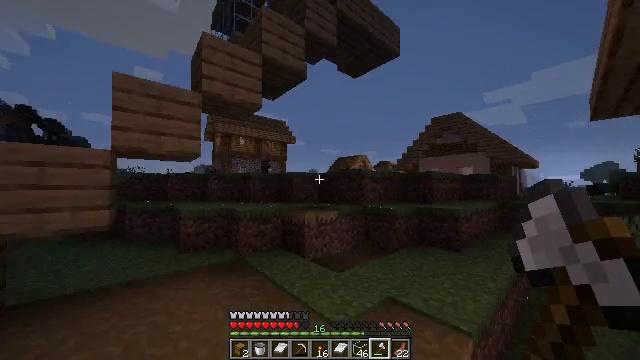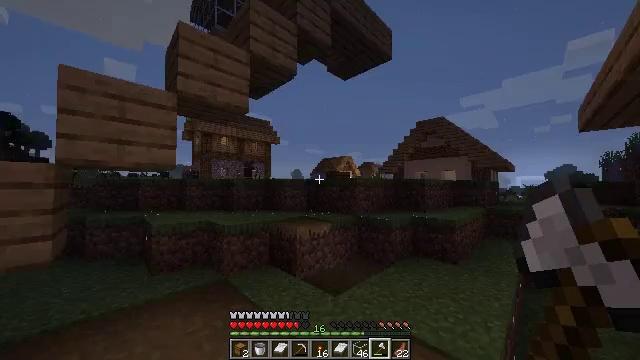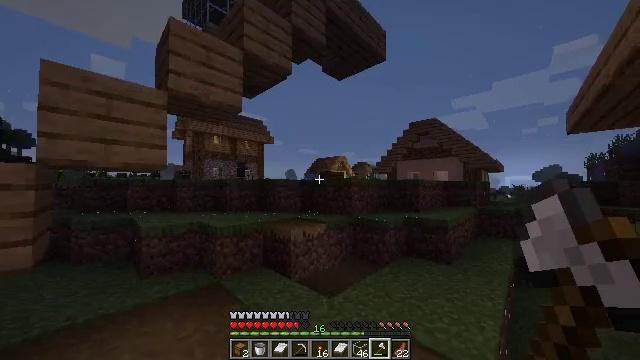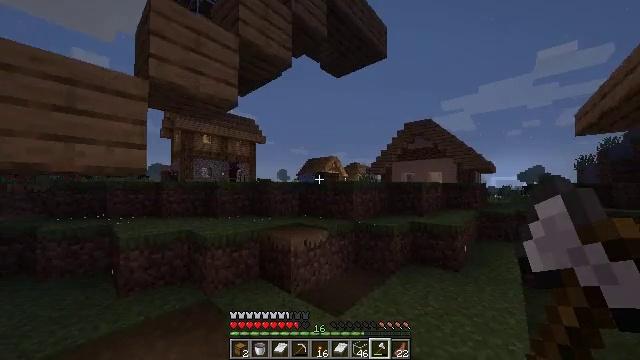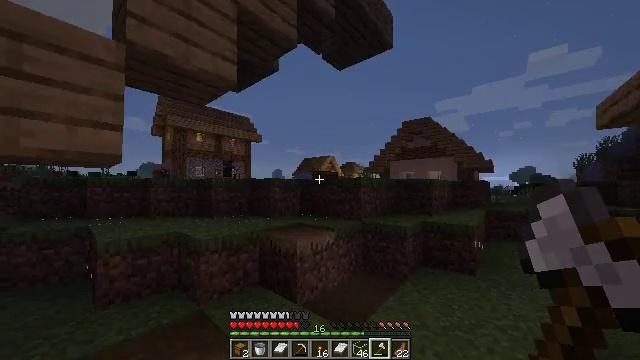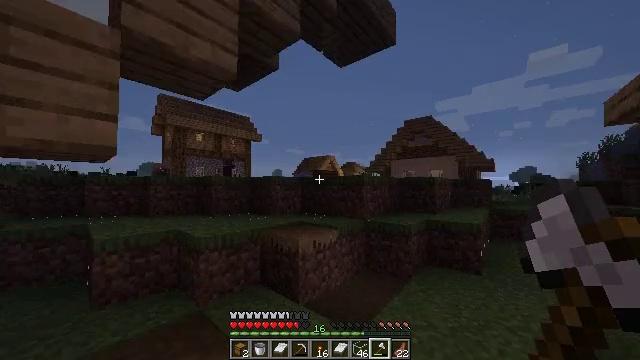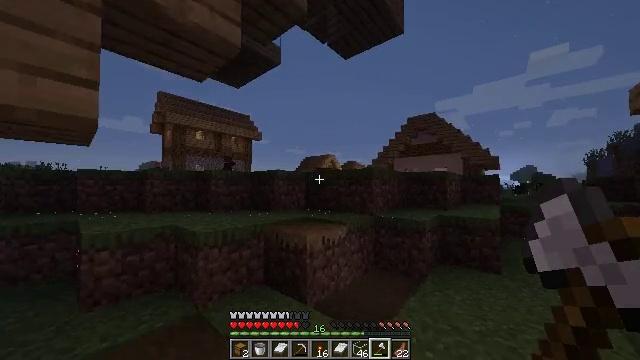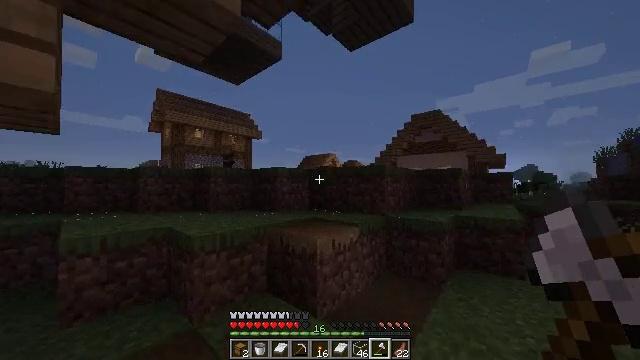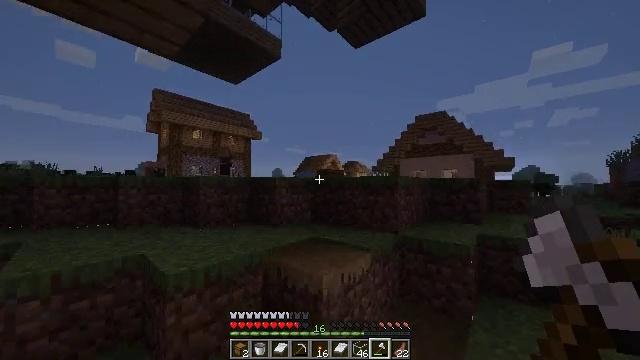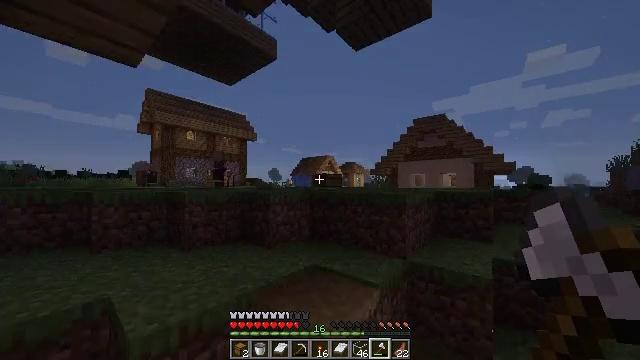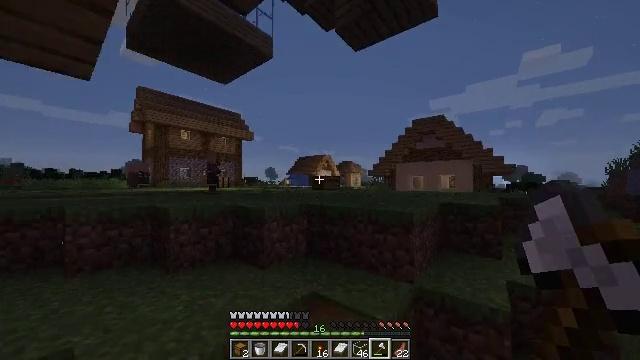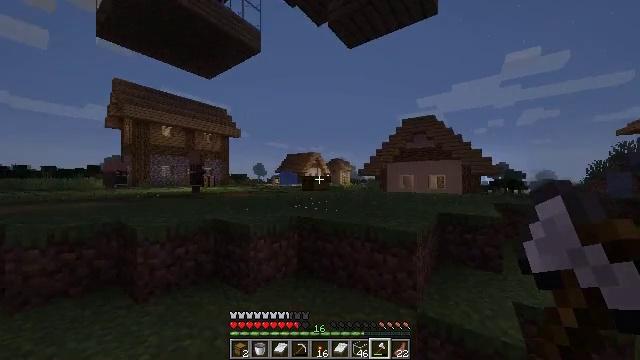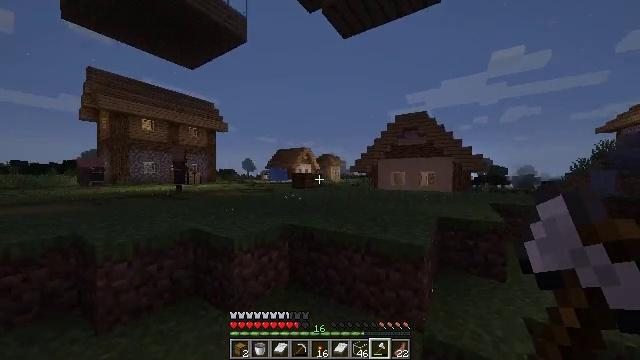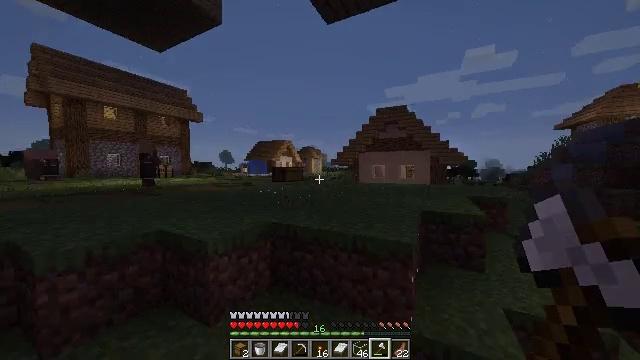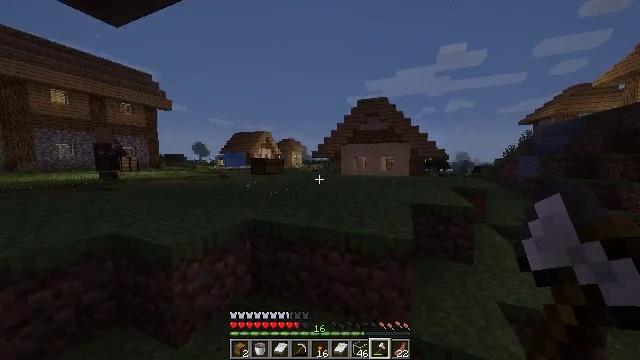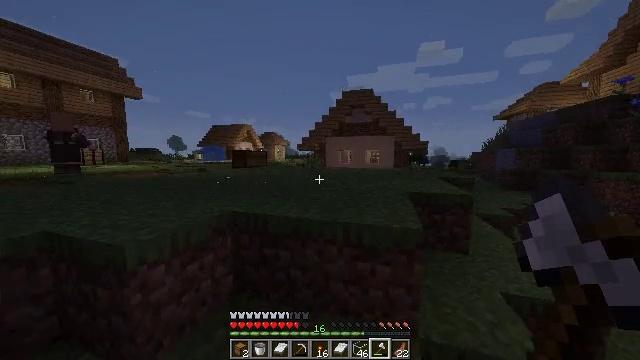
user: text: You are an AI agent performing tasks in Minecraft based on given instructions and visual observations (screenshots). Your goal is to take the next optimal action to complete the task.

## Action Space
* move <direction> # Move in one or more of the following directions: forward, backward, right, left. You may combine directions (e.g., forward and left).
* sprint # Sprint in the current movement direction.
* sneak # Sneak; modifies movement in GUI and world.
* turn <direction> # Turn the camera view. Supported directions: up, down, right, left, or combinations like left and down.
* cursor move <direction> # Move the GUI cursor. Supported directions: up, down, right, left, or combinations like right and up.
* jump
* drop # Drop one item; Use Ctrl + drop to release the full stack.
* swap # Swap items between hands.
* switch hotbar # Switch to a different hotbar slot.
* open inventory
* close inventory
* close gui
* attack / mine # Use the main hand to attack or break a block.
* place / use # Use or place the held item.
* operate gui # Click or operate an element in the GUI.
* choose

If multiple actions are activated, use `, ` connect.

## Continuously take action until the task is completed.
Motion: motion action
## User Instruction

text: Gather the yellow bed by attacking it.
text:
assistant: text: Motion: move forward, sprint, turn right, jump
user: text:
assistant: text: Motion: move forward, turn right, jump
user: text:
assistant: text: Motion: move forward, turn right, jump
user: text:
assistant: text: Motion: move forward, turn right, jump
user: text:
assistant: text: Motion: move forward, jump
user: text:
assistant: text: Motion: move forward, jump
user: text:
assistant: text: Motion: move forward, jump
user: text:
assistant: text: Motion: move forward, sprint, jump
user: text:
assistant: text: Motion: move forward, sprint, jump
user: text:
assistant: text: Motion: move forward, sprint, jump
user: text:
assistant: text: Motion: move forward, sprint, turn right, jump
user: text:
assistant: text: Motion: move forward, turn right and down, jump
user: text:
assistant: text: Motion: move forward, turn right and down, jump
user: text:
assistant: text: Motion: move forward, turn right and down, jump
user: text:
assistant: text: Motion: move forward, turn right and down, jump
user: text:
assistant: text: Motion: move forward, turn right, jump
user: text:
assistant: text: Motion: move forward, sprint, turn right, jump
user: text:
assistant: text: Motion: move forward, sprint, jump
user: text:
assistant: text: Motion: move forward, sprint, jump
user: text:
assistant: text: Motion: move forward, sprint, jump
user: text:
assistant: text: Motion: move forward, jump
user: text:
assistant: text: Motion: move forward, jump
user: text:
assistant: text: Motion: move forward, jump
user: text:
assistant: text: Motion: move forward, jump
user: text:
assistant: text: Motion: move forward, jump
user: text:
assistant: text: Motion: move forward, sprint, turn left, jump
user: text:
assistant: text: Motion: move forward, sprint, jump
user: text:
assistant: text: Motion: move forward, sprint, jump
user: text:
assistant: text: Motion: move forward, sprint, turn left, jump
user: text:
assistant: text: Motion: move forward, turn left, jump